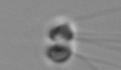
Label: Chaetoceros